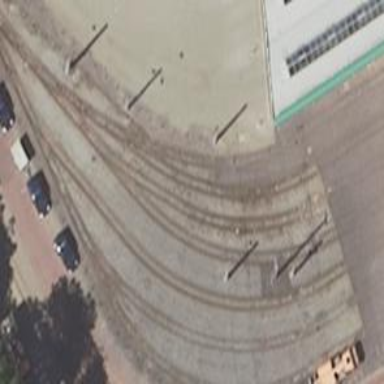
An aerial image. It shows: Tram railway yard with electrified contact line.